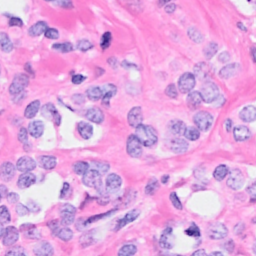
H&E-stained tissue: Breast